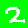
Digit: 2